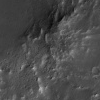
Atmospheric dust classification: not_dusty